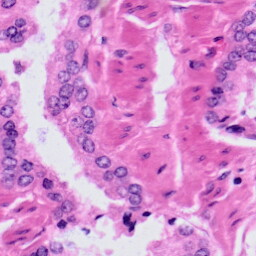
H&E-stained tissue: Prostate